Question: I have created a program that wehn the calculate button is pressed, an average speed will be calculated using the total distance travled and the total hours traveled, and that will be multiplied by the time to get from NY city to MIAMI to get the distance from NY city to MIAMI. After button click 'Label1' will report the speed, the time and distance and 'Clear_textBox()' will clear all textbox fields. The problem is that I am not getting any results back but errors.
Can some one give me guidance in changes to be made in my code?
the functions I am receiving an error 'Display_Results' and property 'private double get_Time'
'''
namespace form1
{
public partial class Form1 : Form
{
public Form1()
{
InitializeComponent();
}
private double Calculate_Velocity()
{
//Calculate Velocity
int startingMileageBox;
startingMileageBox = Convert.ToInt32(textBox1.Text);
int endingMileageBox;
endingMileageBox = Convert.ToInt32(textBox2.Text);
double time = Get_Time(); //assuming you have set up GetTime()
double distance = endingMileageBox - startingMileageBox;
return distance / time;
}
public double Get_Time()
{
//Get Time
return get_Time;
}
private double Calculate_Distance(double velocity, double time)
{
//Calculate Distance
return velocity * time;
}
private void Display_Results(double velocity, double time, double distance)
{
//Display Results
label1.Text = "Velocity = " + velocity.ToString() + " time= " + time.ToString() + " Distance = " + distance.ToString();
}
private void Clear_Textboxes()
{
//Clear textboxes
textBox1.Clear();
textBox2.Clear();
textBox3.Clear();
textBox4.Clear();
}
// Property to GetTime
private double get_Time
{
get
{
// variable to hold time
double time = double.MinValue;
// Safely parse the text into a double
if (double.TryParse(textBox3.Text, out time))
{
return time;
}
// Could just as easily return time here
return double.MinValue;
}
set
{
// Set tbTime
textBox3.Text = value.ToString();
}
}
private void Form1_Load(object sender, EventArgs e)
{
}
private void button2_Click(object sender, EventArgs e)
{
Close();
}
private void button1_Click(object sender, EventArgs e)
{
double v = Calculate_Velocity();
double t = Get_Time();
double d = Calculate_Distance(v, t);
Display_Results(v, t, d);
Clear_Textboxes();
}
}
'''
}

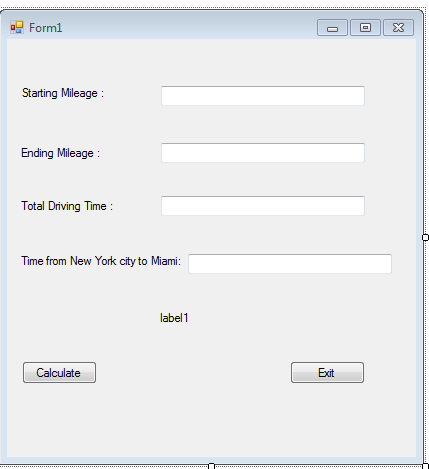
Answer: I think Error is in this function
'''
private double Display_Results(double velocity, double time, double distance)
{
//Display Results
label1.Text = time + velocity + distance;
}
'''
please convert time +velocity+distance value in string format.
Try following
'''
private double Display_Results(double velocity, double time, double distance)
{
//Display Results
double v=-velocity;
double t=-time;
double d=-distance;
label1.Text = (t + v + d).ToString();
}
'''